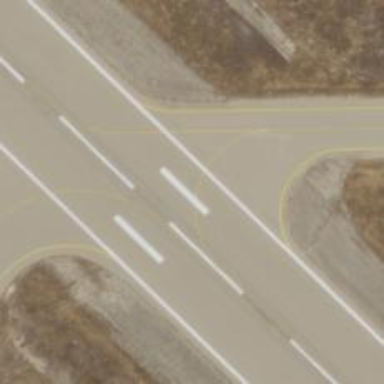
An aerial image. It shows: View of taxiway at the airport.